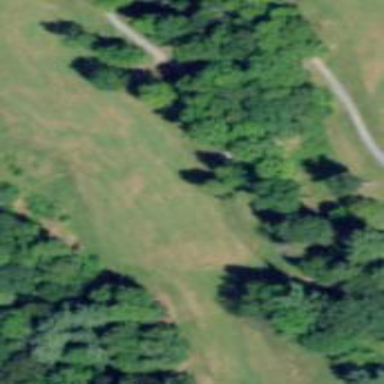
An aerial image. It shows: Golf fairway in the image.